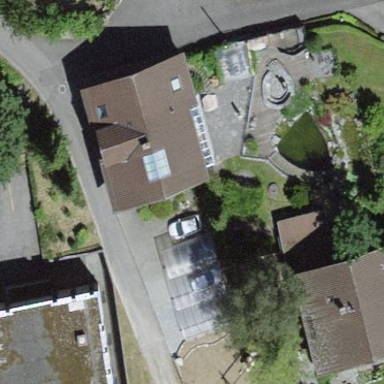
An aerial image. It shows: Simple house.